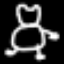
Label: frog